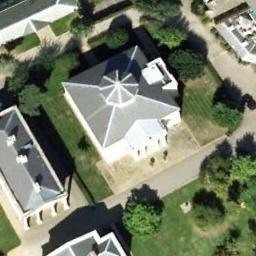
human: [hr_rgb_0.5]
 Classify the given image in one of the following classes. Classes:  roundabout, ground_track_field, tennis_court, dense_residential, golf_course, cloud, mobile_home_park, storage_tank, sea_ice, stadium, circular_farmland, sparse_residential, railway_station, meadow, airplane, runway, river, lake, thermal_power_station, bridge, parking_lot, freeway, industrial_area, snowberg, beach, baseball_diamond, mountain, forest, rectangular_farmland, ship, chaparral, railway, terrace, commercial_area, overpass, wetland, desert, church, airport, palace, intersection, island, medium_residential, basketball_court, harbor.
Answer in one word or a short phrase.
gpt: church